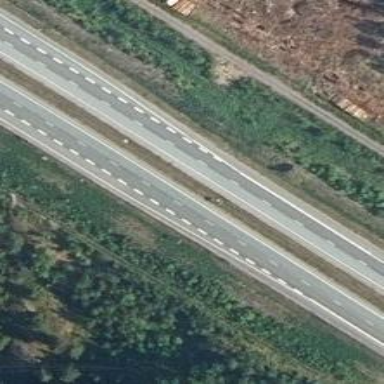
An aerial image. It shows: Asphalt motorway.